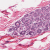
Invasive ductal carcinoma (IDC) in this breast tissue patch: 0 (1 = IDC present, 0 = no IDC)